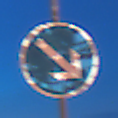
Verkehrszeichen: VorgeschriebeneVorbeifahrtRechts
Umgebung: Outdoor, Urban
Tageszeit: Night
Wetter: PartlyCloudy
Licht: Artificial
Jahreszeit: NotSpecified
Kontrast: HighContrast